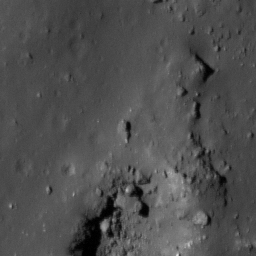
Pit: Tycho 17a
Host crater: Tycho
Host type: impact_melt
Lunar coordinates: latitude -43.085, longitude 348.242